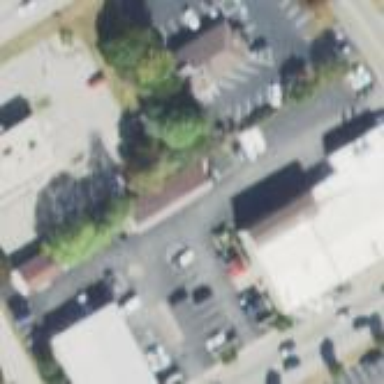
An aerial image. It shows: Car repair shop located in building.